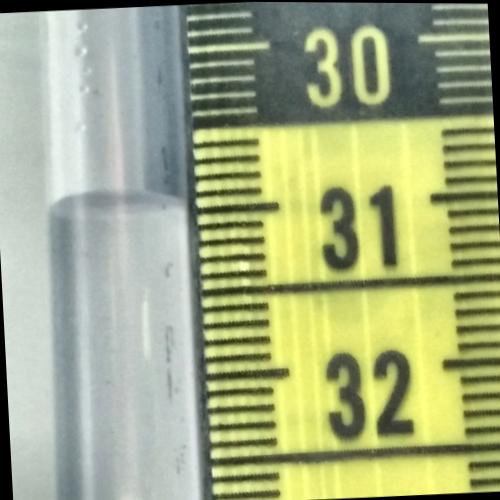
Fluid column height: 30.9 cm